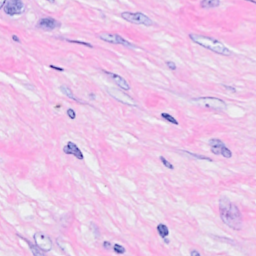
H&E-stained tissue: Breast